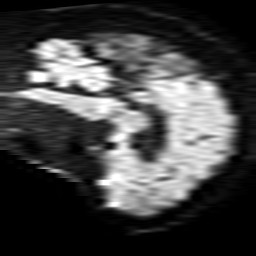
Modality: TRACE
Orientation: sagittal
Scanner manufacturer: philips
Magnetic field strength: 1.5 T
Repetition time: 3.681 s
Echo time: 0.09411 s